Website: walmart
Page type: customer-info-address
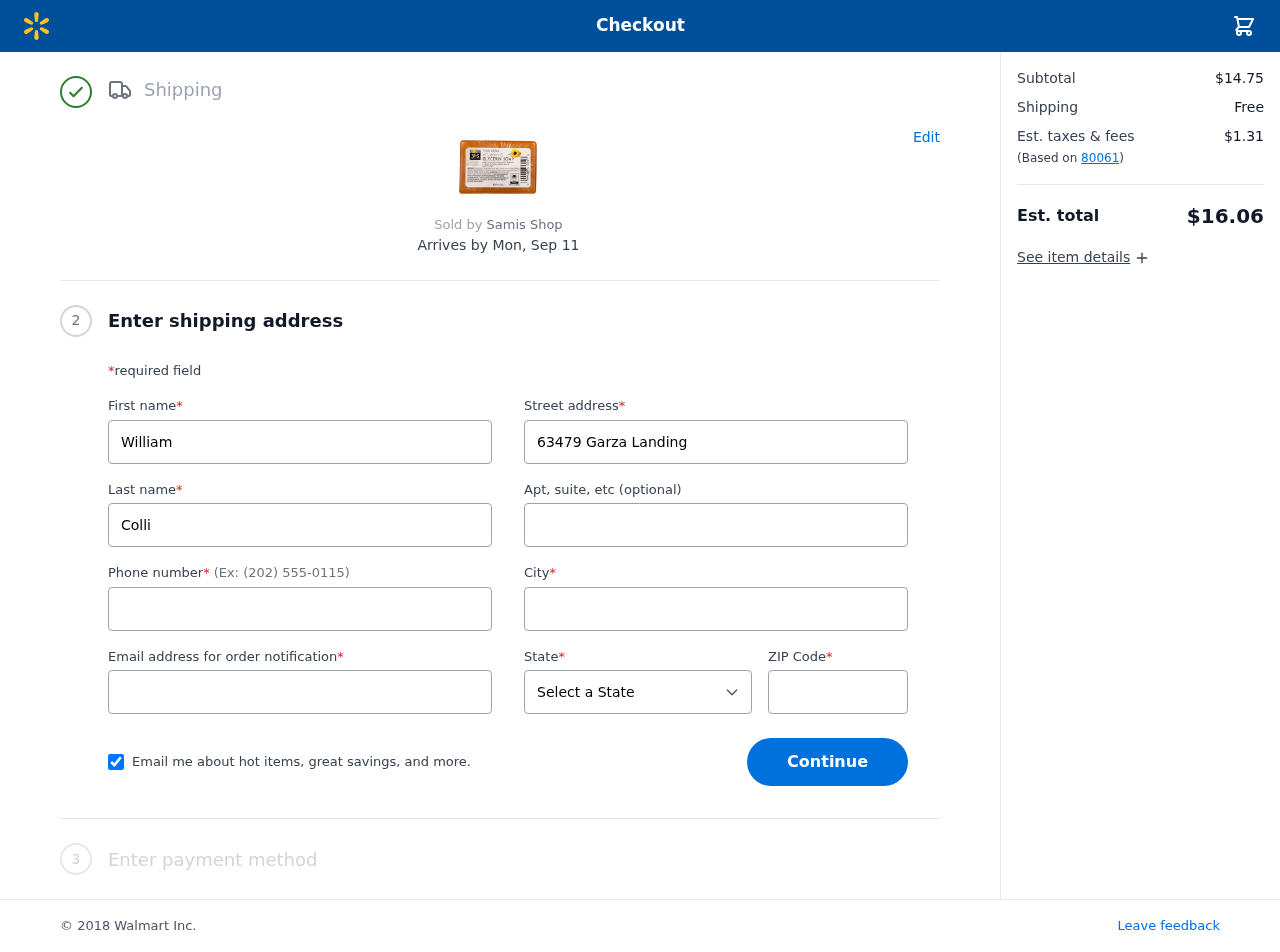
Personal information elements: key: PII_CITY
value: East Matthewland
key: PII_EMAIL
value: william.collins@gmail.com
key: PII_FIRSTNAME
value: William
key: PII_LASTNAME
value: Collins
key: PII_PHONE
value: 4509445981
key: PII_POSTCODE
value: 80061
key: PII_STATE
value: Oregon
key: PII_STREET
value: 63479 Garza Landing
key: PII_STREET2
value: Apt. 278
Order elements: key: ORDER_DELIVERY_DATE
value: Mon, Sep 11
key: ORDER_SUBTOTAL
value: $14.75
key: ORDER_SHIPPING_COST
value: Free
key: ORDER_TAX
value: $1.31
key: ORDER_TOTAL
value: $16.06